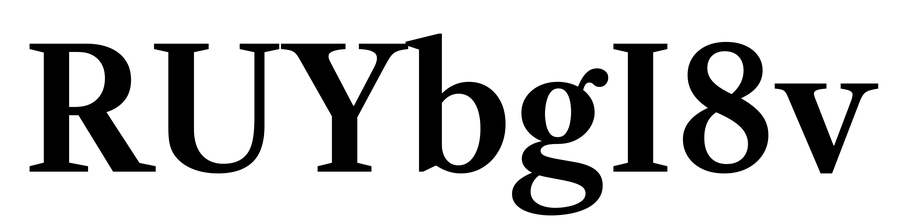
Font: LibreCaslonText_SemiBold